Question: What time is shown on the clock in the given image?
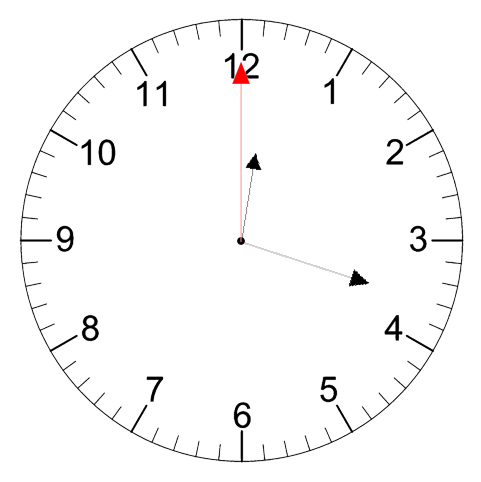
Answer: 12:18:00